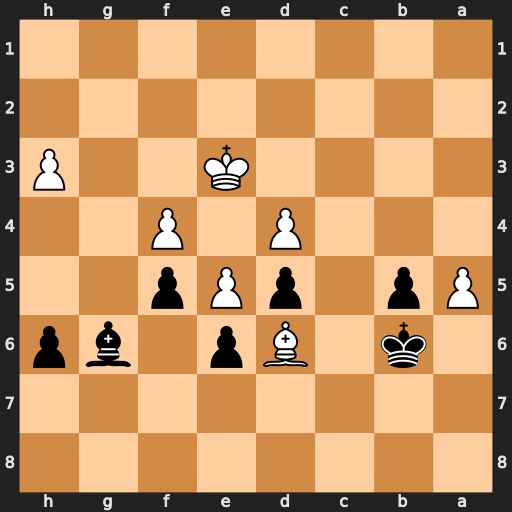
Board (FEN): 8/8/1k1Bp1bp/Pp1pPp2/3P1P2/4K2P/8/8
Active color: b
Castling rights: -
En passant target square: -
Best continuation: Kxa5 Kd3 b4 Bf8 h5